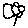
Label: flower